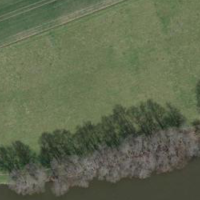
EUNIS habitat code: 52
Species observed at this site:
Sambucus racemosa
Fagus sylvatica
Alnus glutinosa